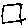
Label: square